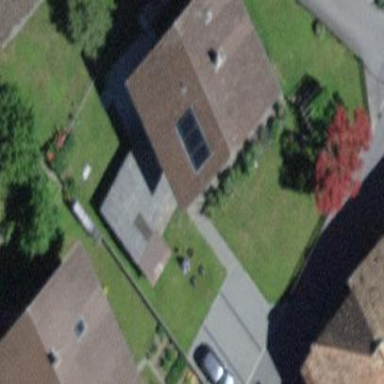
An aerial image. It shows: Residential building.